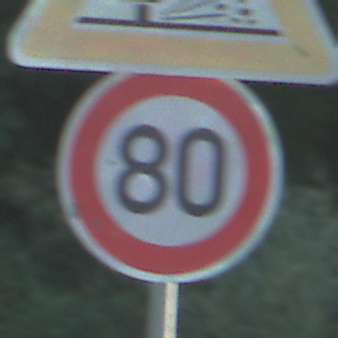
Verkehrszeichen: Geschwindigkeit80
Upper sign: SplittSchotter
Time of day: MorningAfternoon
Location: Outdoor (RoadRail)
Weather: Clear
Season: NotSpecified
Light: Natural